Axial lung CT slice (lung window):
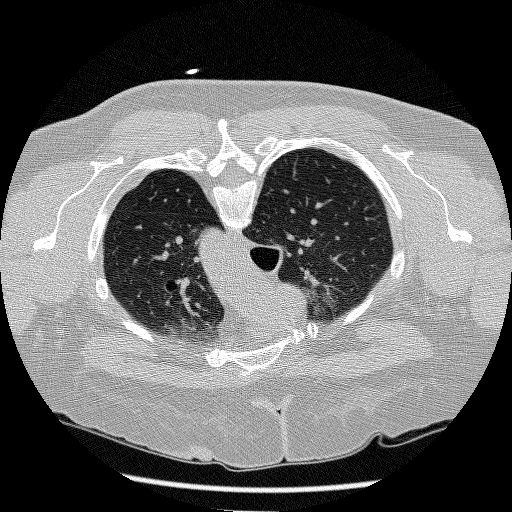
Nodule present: no